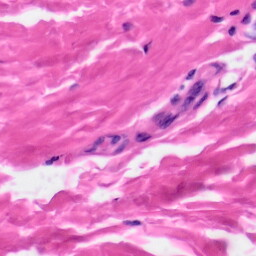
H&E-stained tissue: Skin